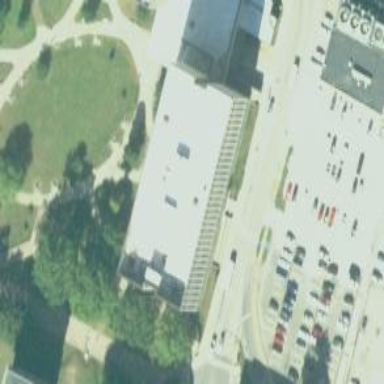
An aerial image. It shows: Government office.